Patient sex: F
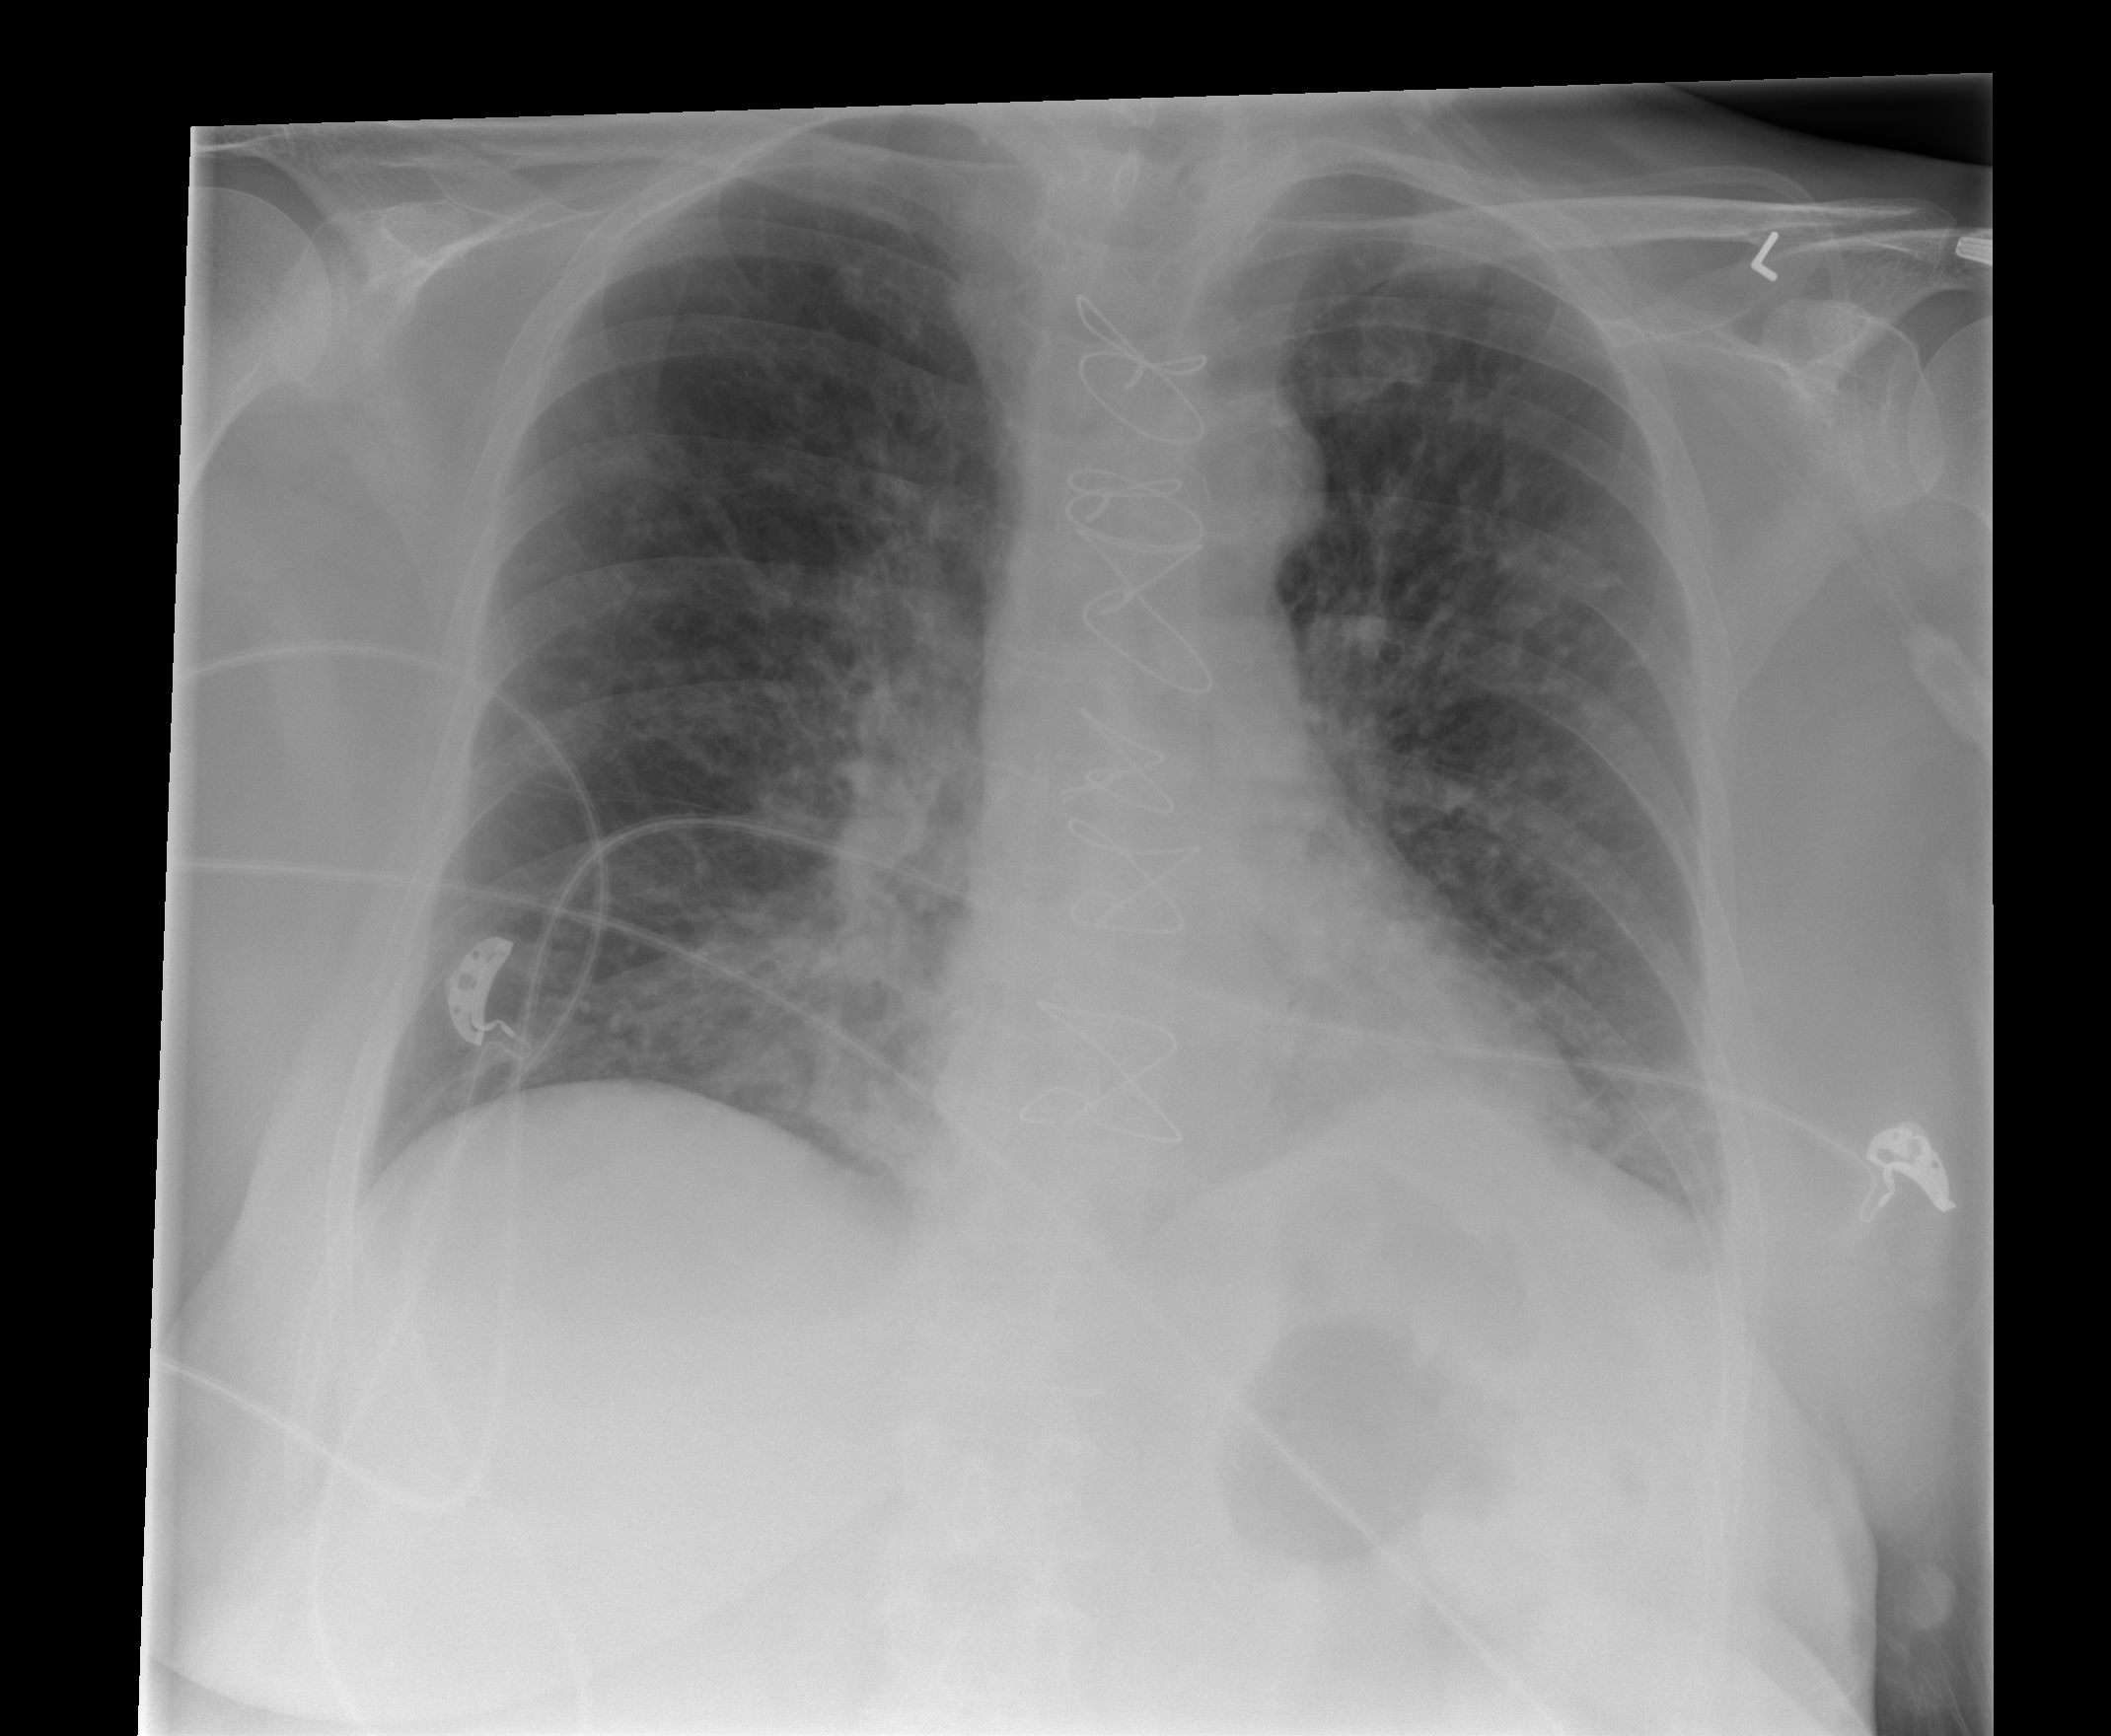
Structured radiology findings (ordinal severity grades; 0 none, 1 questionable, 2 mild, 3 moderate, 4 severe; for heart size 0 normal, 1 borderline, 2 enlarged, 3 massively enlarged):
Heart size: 0
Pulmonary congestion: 2
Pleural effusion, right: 0
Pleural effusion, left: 0
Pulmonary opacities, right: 2
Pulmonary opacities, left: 2
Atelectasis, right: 2
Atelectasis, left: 2